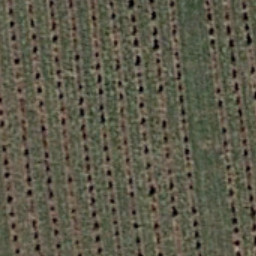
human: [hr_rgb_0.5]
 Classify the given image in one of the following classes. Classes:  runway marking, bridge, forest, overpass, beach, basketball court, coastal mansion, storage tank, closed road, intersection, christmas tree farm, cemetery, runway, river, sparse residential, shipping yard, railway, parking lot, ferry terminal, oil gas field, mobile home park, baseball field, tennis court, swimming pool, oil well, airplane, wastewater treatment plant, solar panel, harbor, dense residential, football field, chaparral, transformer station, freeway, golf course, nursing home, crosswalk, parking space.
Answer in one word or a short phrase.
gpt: christmas tree farm